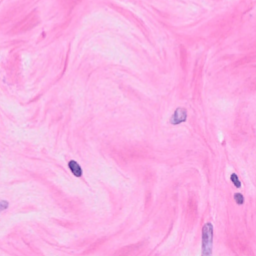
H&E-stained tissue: Breast